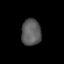
Tissue: prostate
Cell type: Fibroblasts
Senescence score: 0.7183
Nuclear area (px): 508
Mean DAPI intensity: 92.305